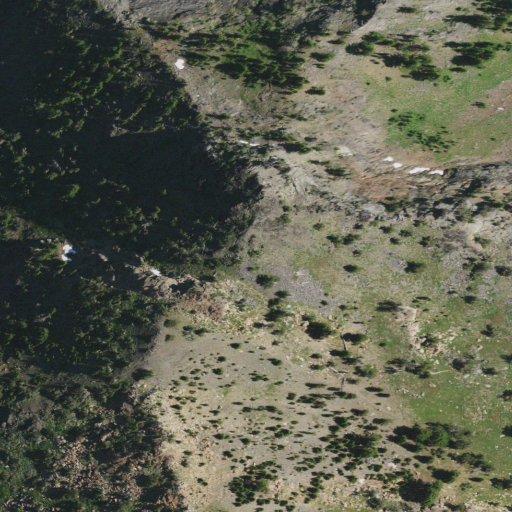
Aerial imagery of ridge(s) in California named Red Mountain containing shrub, evergreen forest, and mixed forest